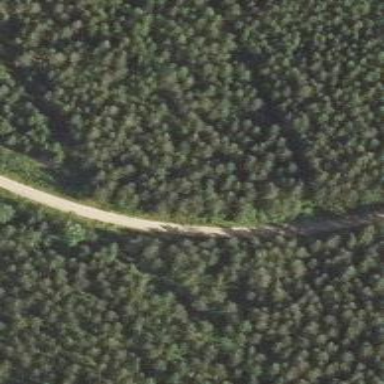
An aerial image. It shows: Unclassified road with grade-3 tracktype.